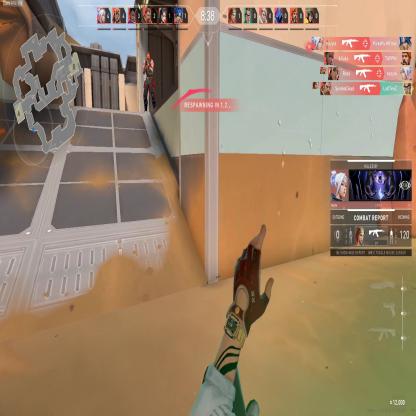
Label: enemy